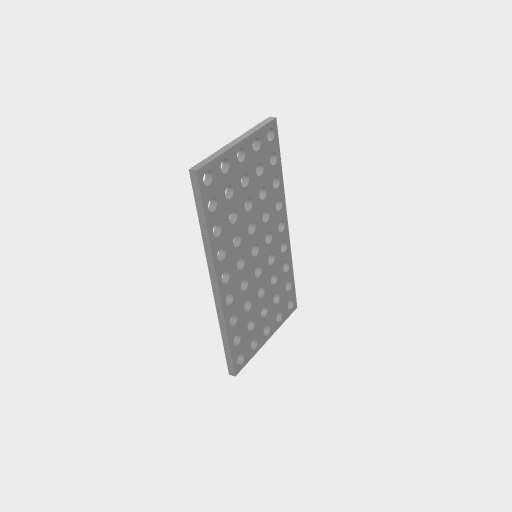
Part: GridPlate5x9H